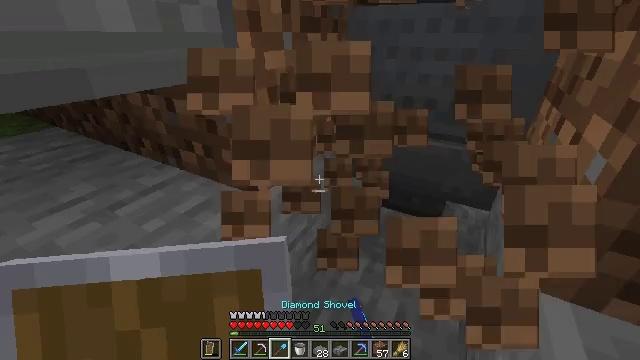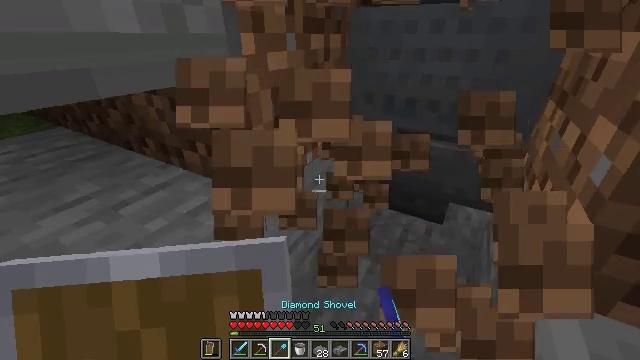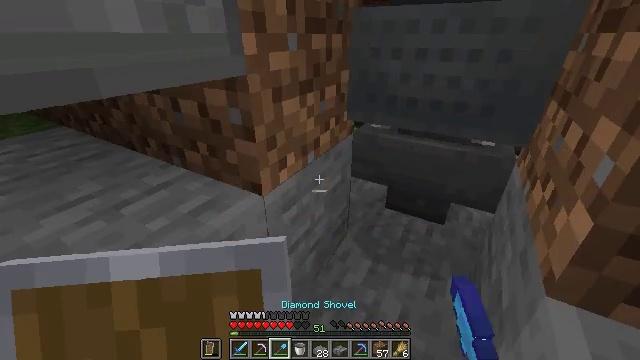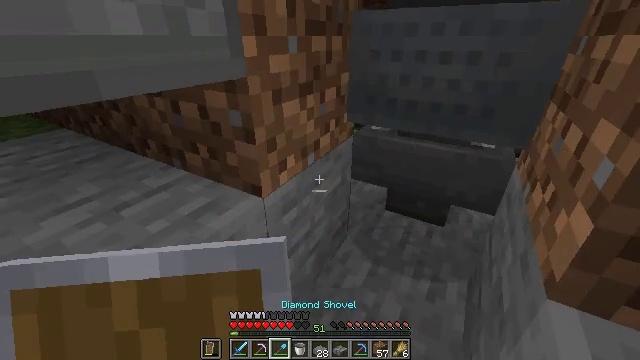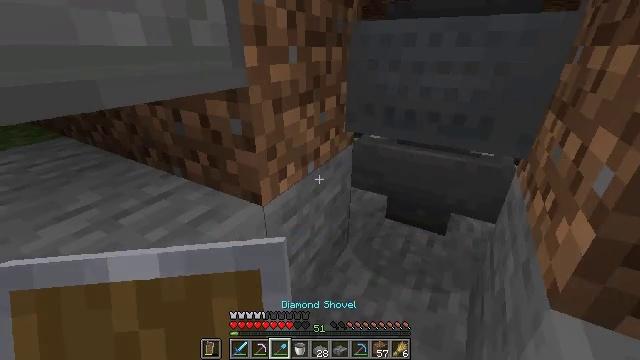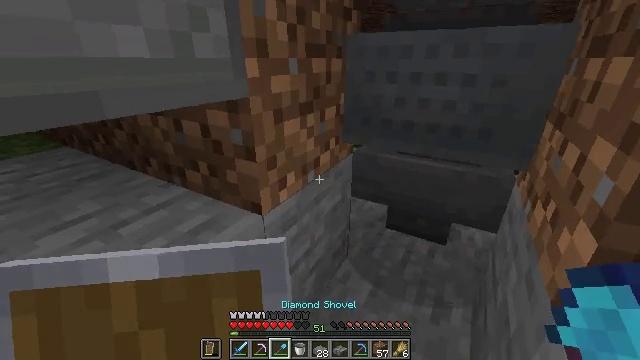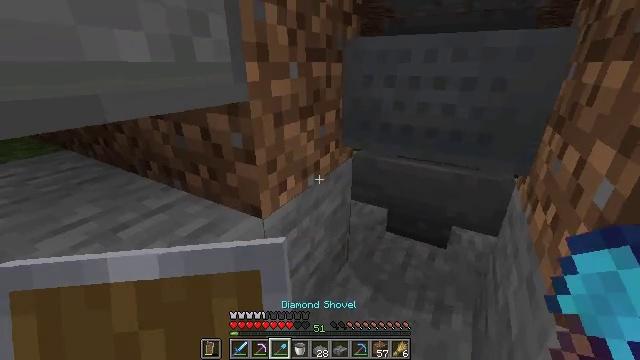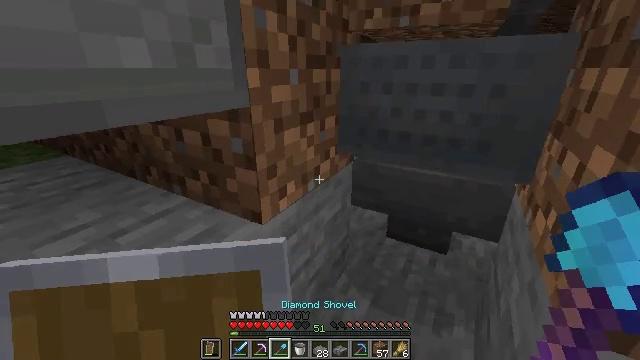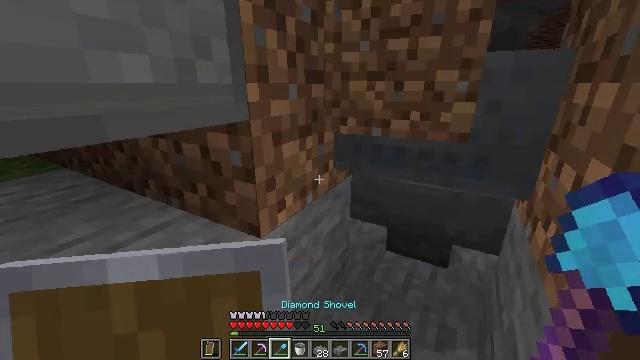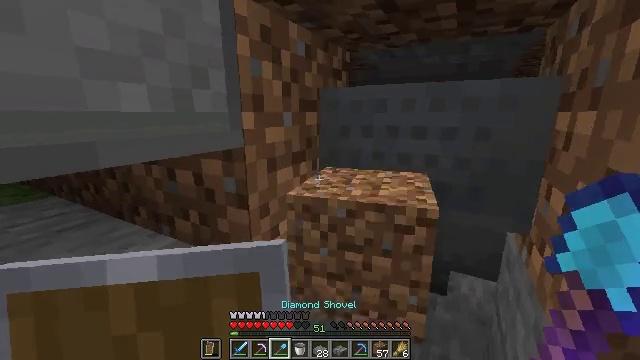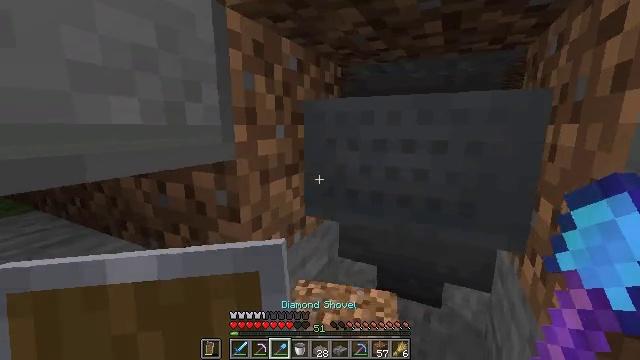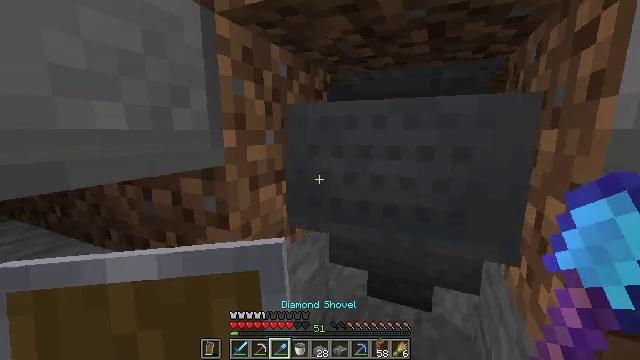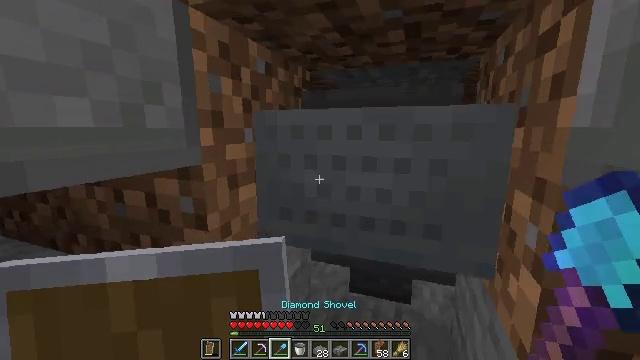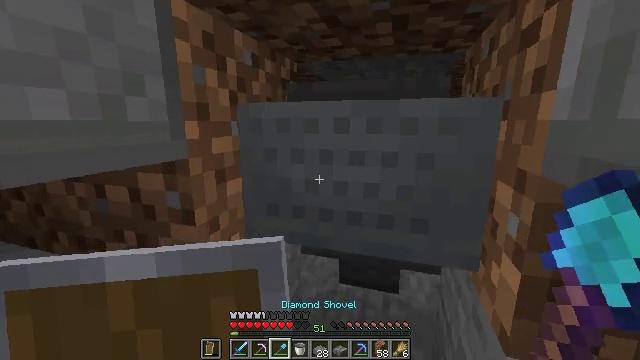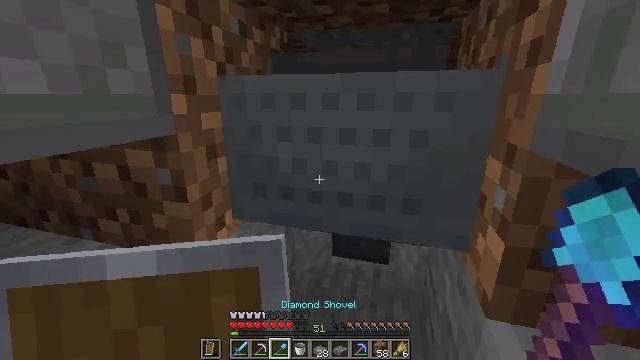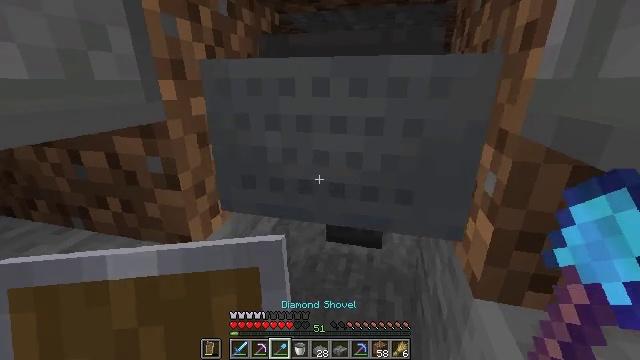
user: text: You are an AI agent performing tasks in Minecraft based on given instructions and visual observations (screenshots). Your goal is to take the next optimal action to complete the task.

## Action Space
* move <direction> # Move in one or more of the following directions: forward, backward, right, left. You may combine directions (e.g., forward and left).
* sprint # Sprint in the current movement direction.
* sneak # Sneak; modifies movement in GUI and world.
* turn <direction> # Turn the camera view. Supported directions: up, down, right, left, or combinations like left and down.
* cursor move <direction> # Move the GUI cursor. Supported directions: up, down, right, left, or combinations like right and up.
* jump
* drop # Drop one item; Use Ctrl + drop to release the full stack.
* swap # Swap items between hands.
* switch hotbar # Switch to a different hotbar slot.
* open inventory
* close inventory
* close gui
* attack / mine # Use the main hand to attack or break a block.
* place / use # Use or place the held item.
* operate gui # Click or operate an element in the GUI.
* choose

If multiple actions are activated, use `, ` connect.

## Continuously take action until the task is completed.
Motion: motion action
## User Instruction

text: Open the crafting table to craft a hopper minecart.
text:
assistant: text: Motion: no_op
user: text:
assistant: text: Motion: no_op
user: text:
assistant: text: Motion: no_op
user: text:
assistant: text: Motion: turn up
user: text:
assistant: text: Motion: turn up
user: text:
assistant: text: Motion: no_op
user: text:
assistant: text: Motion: turn up
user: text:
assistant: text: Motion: turn up
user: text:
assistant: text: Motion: turn right and up
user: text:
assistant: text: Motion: turn right and up
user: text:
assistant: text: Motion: turn right and up
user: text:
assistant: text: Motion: turn right
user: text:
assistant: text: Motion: turn right and down
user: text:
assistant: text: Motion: turn right and down
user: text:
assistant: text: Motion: turn right and down
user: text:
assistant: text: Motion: turn down
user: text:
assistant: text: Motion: no_op
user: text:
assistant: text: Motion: no_op
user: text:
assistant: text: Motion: no_op
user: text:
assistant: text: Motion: no_op
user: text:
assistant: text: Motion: no_op
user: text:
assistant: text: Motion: no_op
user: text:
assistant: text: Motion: no_op
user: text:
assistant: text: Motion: no_op
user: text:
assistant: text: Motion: no_op
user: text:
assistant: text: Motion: no_op
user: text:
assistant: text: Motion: no_op
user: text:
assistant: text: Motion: no_op
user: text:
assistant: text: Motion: no_op
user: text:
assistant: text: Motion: no_op